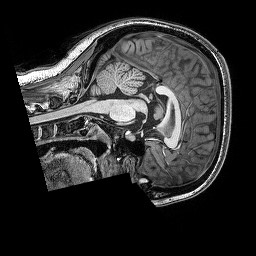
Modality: T1w
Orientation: sagittal
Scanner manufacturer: siemens
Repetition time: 2.5 s
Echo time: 0.00345 s